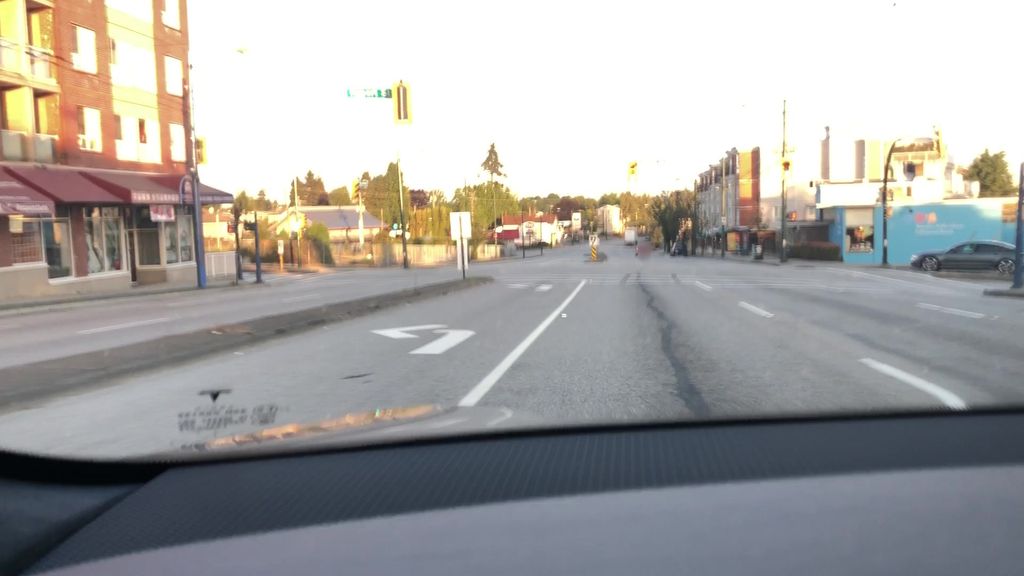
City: vancouver